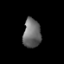
Tissue: lung
Cell type: Fibroblasts
Senescence score: 0.2393
Nuclear area (px): 506
Mean DAPI intensity: 106.413